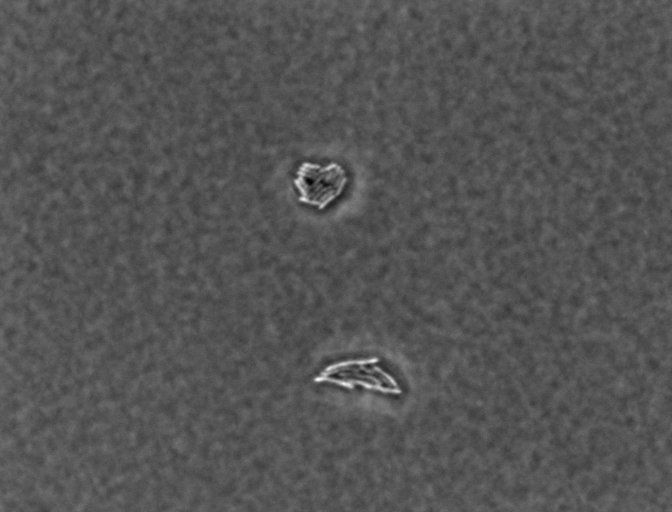
Phase contrast microscopy, 60x objective, 3 h incubation